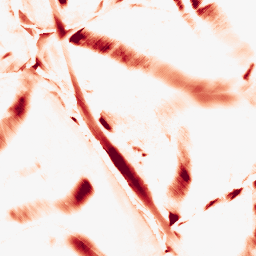
Category: morphological
Decomposition family: morphological_diamond
Decomposition parameters: operation: opening
radius: 20
Upsampling method: bicubic
Upsampling parameters: scale: 8
Upsampling scale: 8